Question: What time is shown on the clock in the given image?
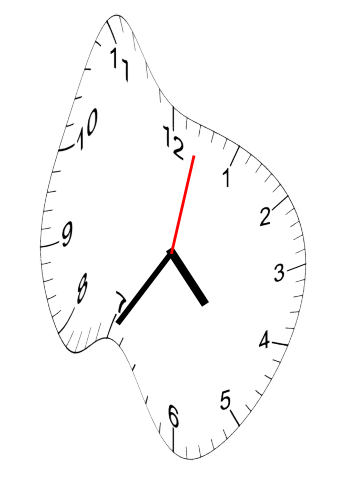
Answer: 04:35:02